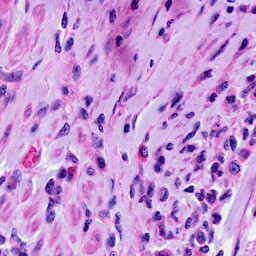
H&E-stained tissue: Cervix